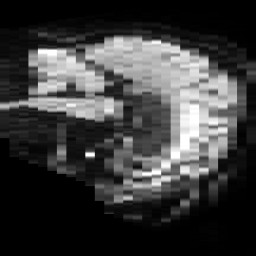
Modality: TRACE
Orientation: sagittal
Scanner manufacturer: philips
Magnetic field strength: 3 T
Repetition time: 4.202 s
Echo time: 0.05978 s